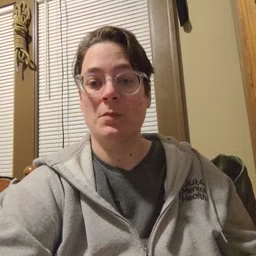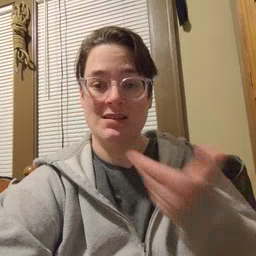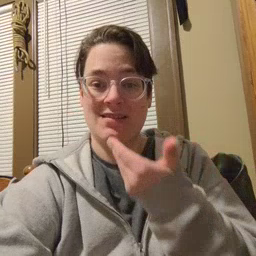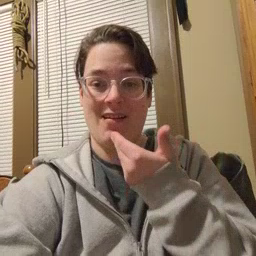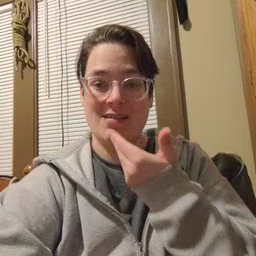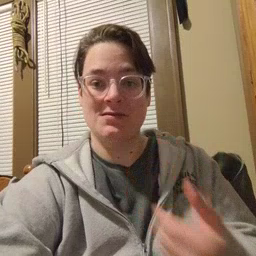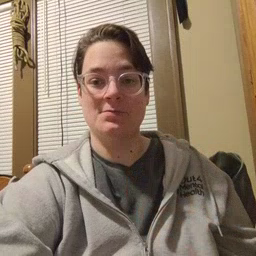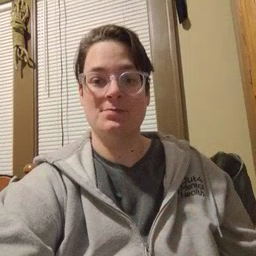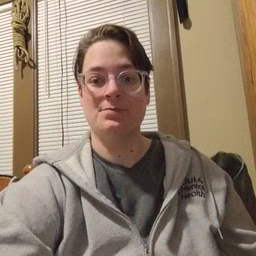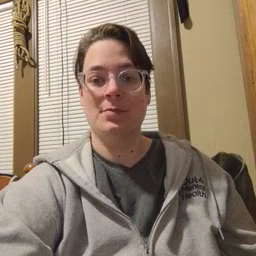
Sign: pizza